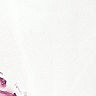
Metastatic tissue present: no